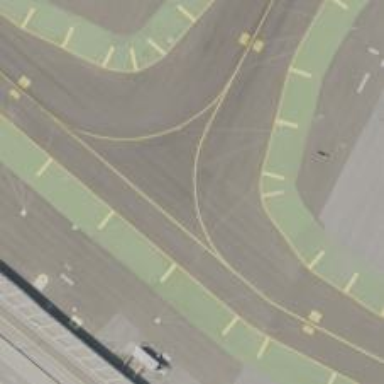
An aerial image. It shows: View of taxiway at the airport.